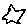
Label: star